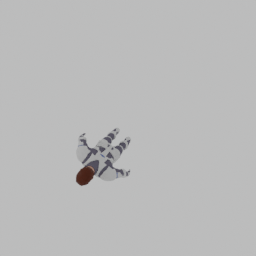
Label: people